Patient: sex M, age 61
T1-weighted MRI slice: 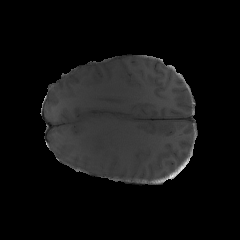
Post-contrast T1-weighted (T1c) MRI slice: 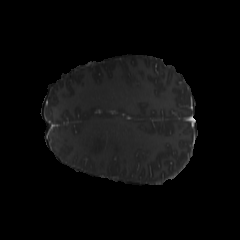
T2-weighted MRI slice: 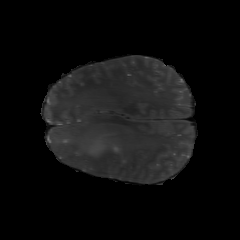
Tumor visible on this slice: yes
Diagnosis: Glioblastoma, IDH-wildtype
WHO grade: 4